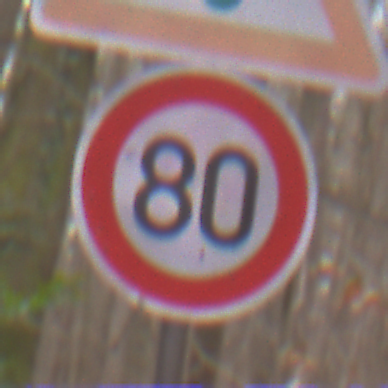
Verkehrszeichen: Geschwindigkeit80
Zusatzzeichen oben: Lichtzeichenanlage
Umgebung: Outdoor, Nature
Tageszeit: Midday
Wetter: Overcast
Licht: Natural
Jahreszeit: Autumn
Kontrast: LowContrast